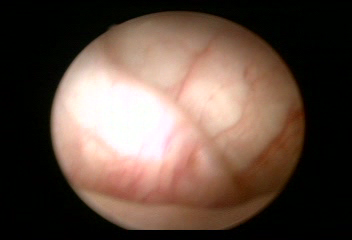
Modality: WLC
Class: Anatomical landmarks
Subclass: UreteralOrifice
Bladder cancer association: No
Annotated structures: Right ureteral orifice